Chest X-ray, AP view. Patient: 69 years old, sex F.
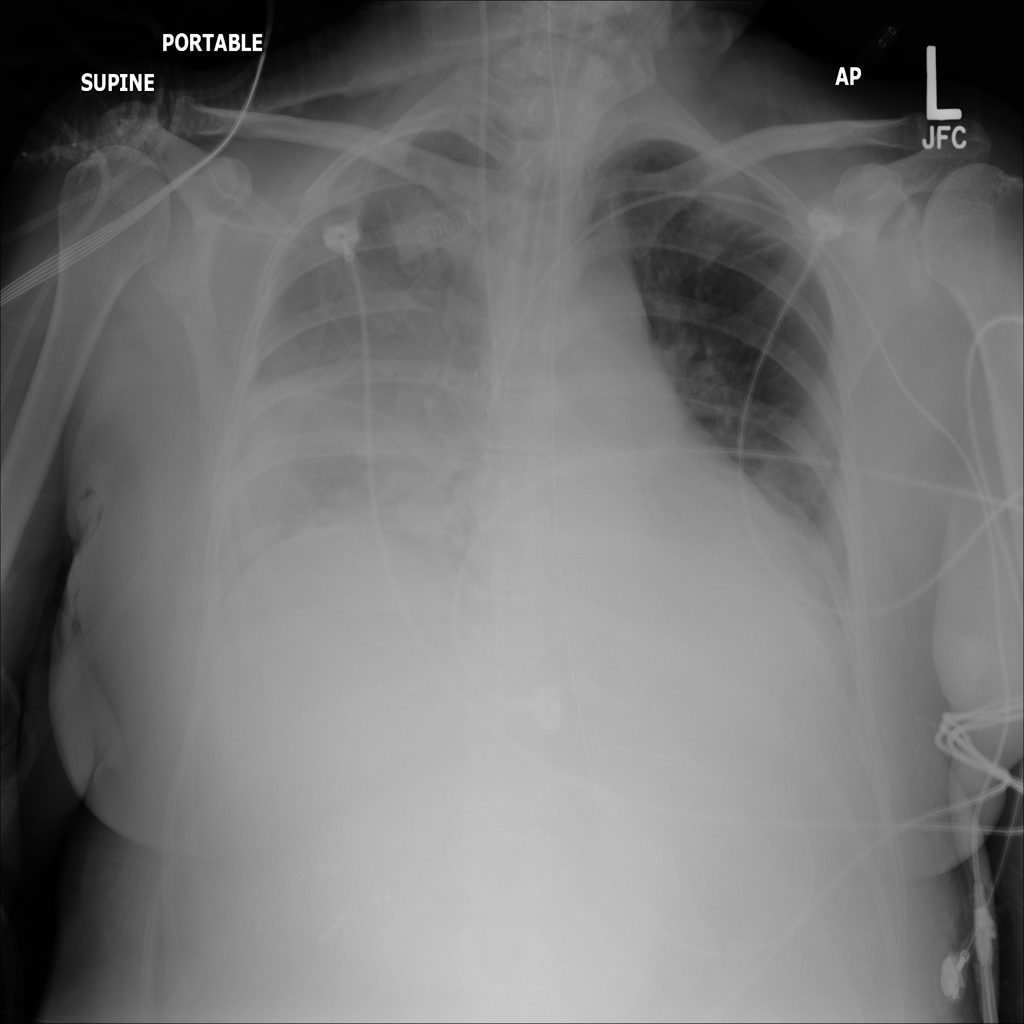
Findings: Atelectasis, Consolidation